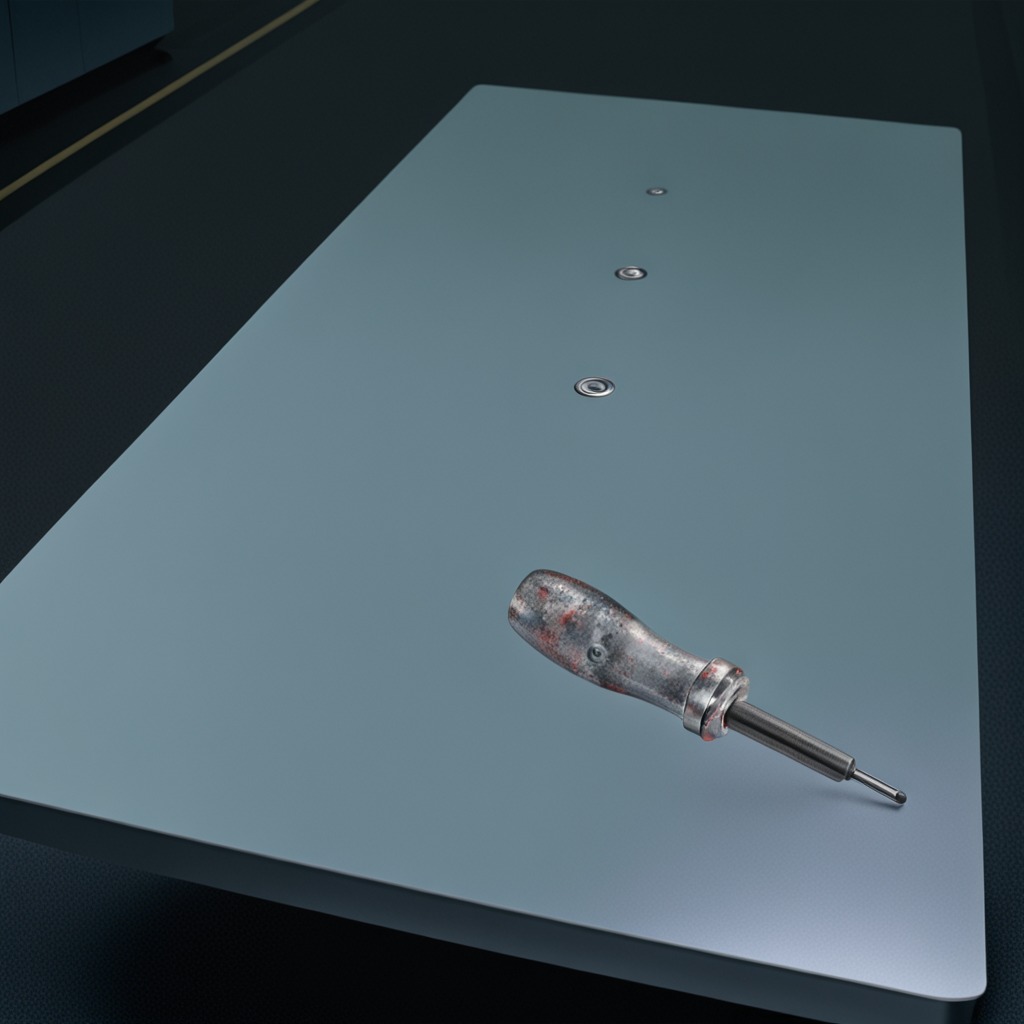
A screwdriver lies on a clean empty table in a railway signal maintenance room lit by harsh overhead fluorescents photorealistic surface textures crisp shadows high dynamic range